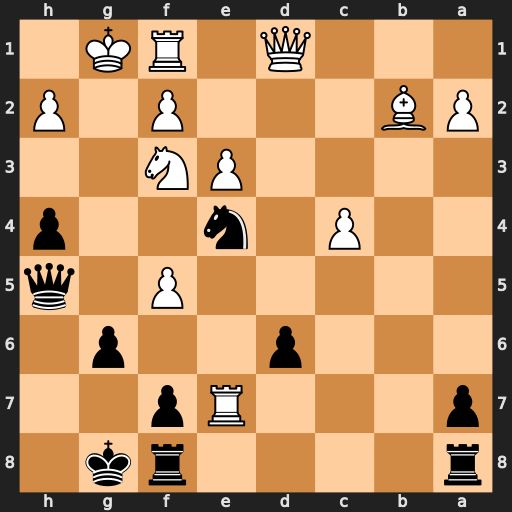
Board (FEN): r4rk1/p3Rp2/3p2p1/5P1q/2P1n2p/4PN2/PB3P1P/3Q1RK1
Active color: b
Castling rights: -
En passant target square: -
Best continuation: Qg4+ Kh1 h3